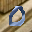
Label: 0